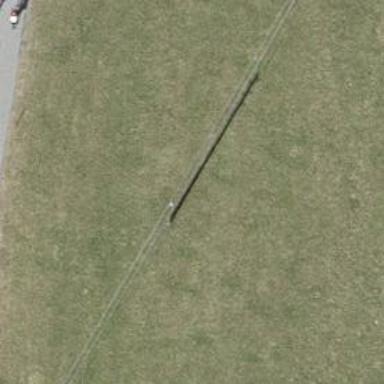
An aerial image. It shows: Minor power line.